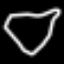
Label: diamond